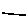
Label: line